Question: In my customer review page
There presents 2 pager
I don't know how to delete the pager please help me
i am a magento beginer

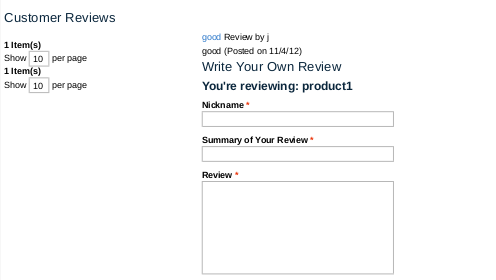
Answer: The toolbar section will be placed on your themes "review/customer/list.phtml". If it is not found there you can find this file in your base theme folder. Just comment this line
'''
<?php echo $this->getToolbarHtml() ?>
'''
Thats it. You are done.